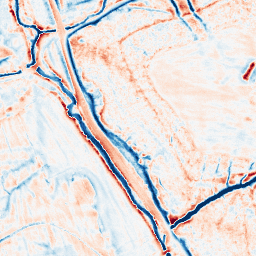
Category: edge_preserving
Decomposition family: guided
Decomposition parameters: radius: 4
eps: 0.001
Upsampling method: lanczos
Upsampling parameters: scale: 2
Upsampling scale: 2